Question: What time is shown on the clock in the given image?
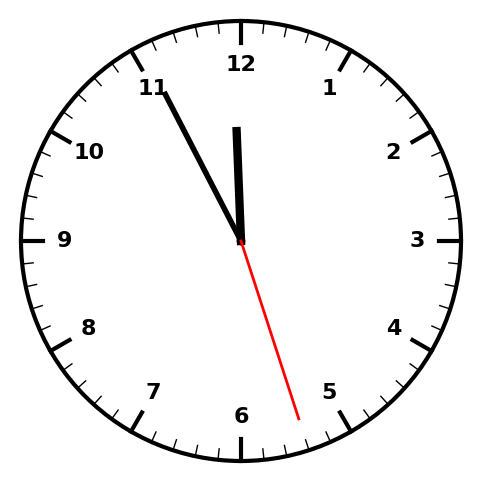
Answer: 11:55:27